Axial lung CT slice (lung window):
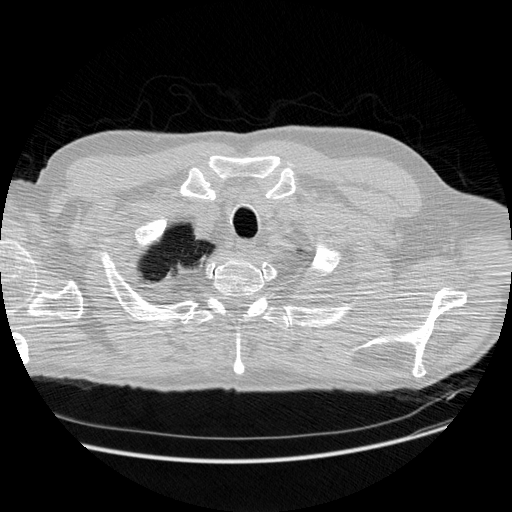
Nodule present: no